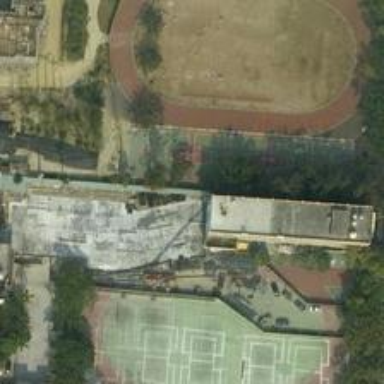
In this large area, the football field has been worn and people areunable to see the turf, which is needed to be repaired .